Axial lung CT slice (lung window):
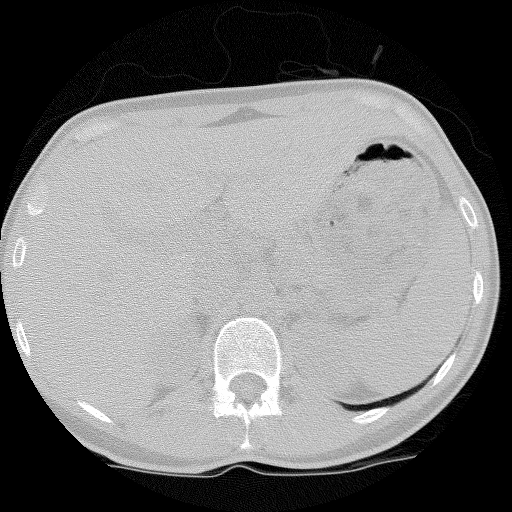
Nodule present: no